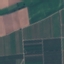
Land use / land cover class: PermanentCrop